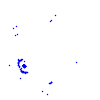
Particle: proton